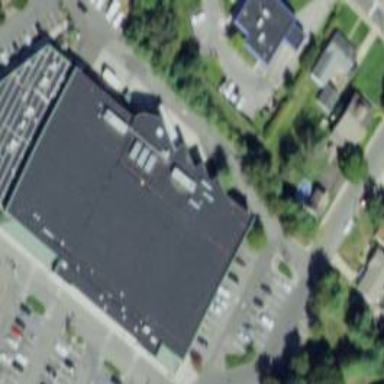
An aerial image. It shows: Supermarket.